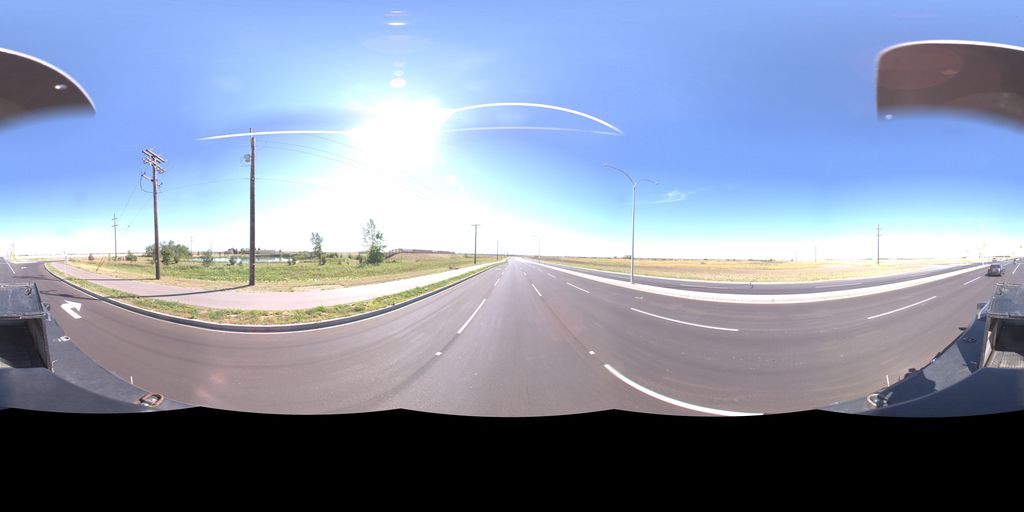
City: saskatoon